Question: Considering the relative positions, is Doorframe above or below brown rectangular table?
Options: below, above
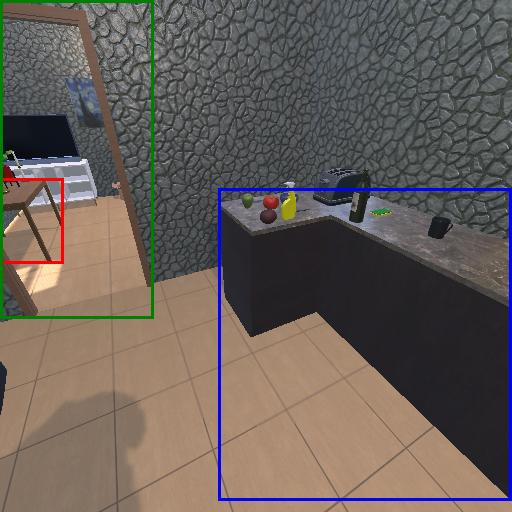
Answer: below